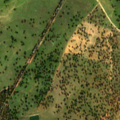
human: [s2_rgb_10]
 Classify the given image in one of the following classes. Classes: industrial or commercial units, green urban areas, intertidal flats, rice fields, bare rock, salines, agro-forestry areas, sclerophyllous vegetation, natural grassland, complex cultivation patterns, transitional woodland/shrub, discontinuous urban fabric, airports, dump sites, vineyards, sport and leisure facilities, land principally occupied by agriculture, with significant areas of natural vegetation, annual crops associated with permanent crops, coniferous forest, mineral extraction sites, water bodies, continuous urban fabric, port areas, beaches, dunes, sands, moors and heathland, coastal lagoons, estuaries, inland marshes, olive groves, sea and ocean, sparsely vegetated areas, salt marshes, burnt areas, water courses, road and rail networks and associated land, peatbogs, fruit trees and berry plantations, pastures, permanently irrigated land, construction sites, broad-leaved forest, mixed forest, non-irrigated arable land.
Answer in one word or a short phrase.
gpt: non-irrigated arable land, agro-forestry areas, broad-leaved forest